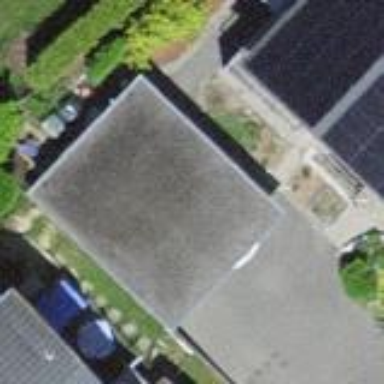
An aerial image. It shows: View of roof of building.